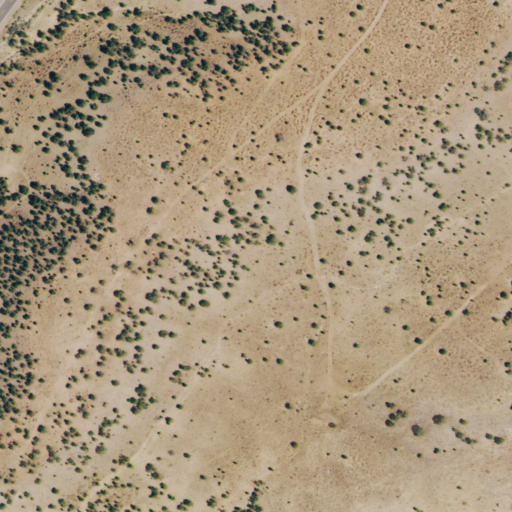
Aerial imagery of valley in Colorado named Naturita Canyon containing shrub, evergreen forest, open development, and low intensity development